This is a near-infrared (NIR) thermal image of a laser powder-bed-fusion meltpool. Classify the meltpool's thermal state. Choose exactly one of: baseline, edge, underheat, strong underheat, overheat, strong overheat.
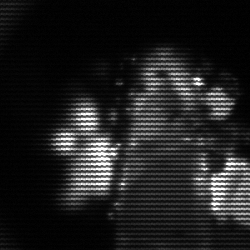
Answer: baseline